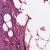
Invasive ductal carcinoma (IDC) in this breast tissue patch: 0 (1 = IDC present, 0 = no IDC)